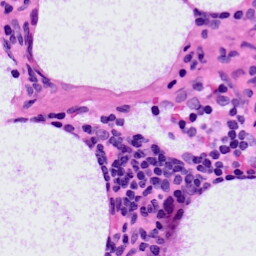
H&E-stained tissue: LymphNode